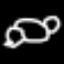
Label: frog